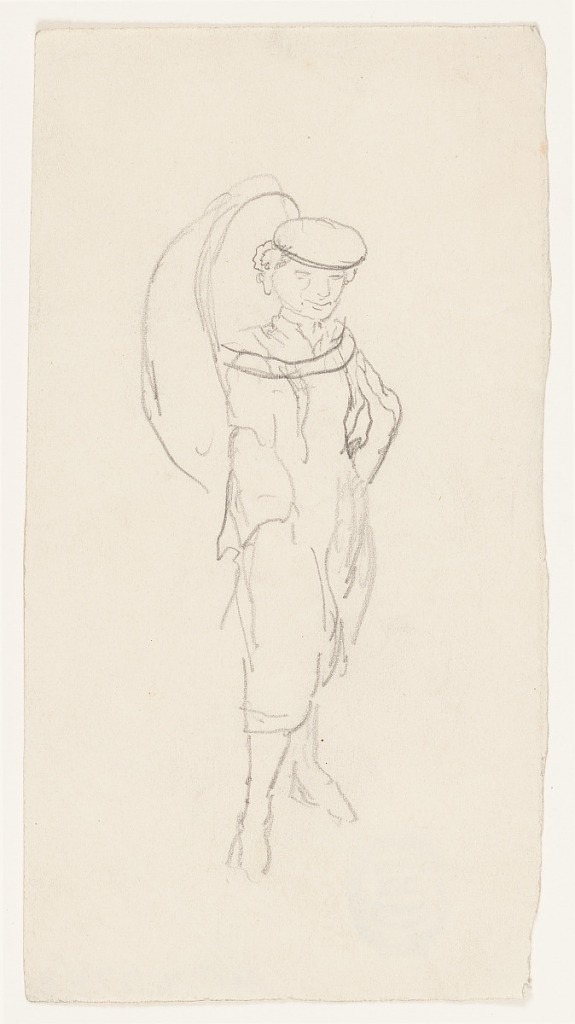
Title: Sketch of a Man Carrying a Basket, Mexico
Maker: Frederic Edwin Church, American, 1826–1900
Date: probably 1890–93
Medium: Graphite on white wove paper
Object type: Drawing
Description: Figure sketch of a man carrying a basket on his back in Mexico. Facing us in a three-quarters turn, this man smiles towards us with his left hand on his hip as he wears a beret-type cap. The handle of a large basket is looped over his head and rests on his shoulders, turning the basket into a kind of backpack of sorts. He appears to wear suspenders, but his loosely rendered and largely indistinct.